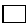
Label: square